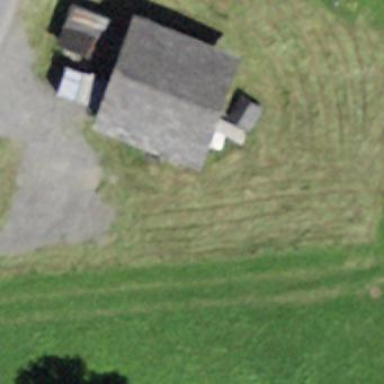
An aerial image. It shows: Shed building.